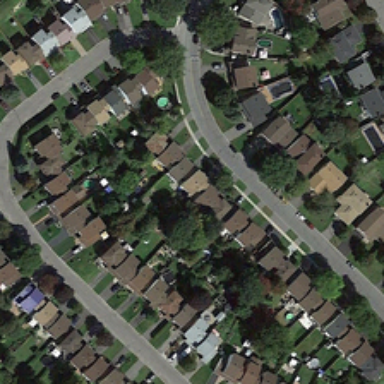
There were rows of tall trees all around the house .